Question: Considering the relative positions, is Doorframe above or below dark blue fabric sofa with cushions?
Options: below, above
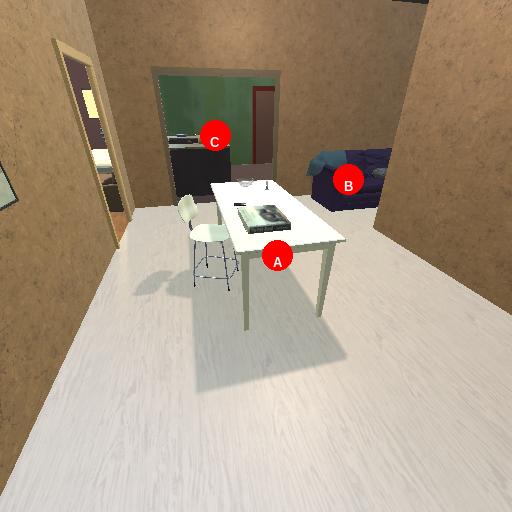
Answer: below